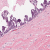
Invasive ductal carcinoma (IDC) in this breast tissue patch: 0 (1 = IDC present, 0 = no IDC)